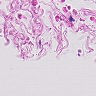
Metastatic tissue present: no